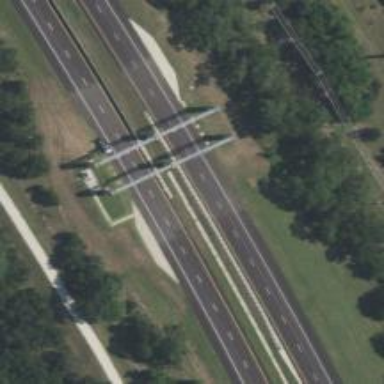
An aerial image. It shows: Toll gantry on the road.